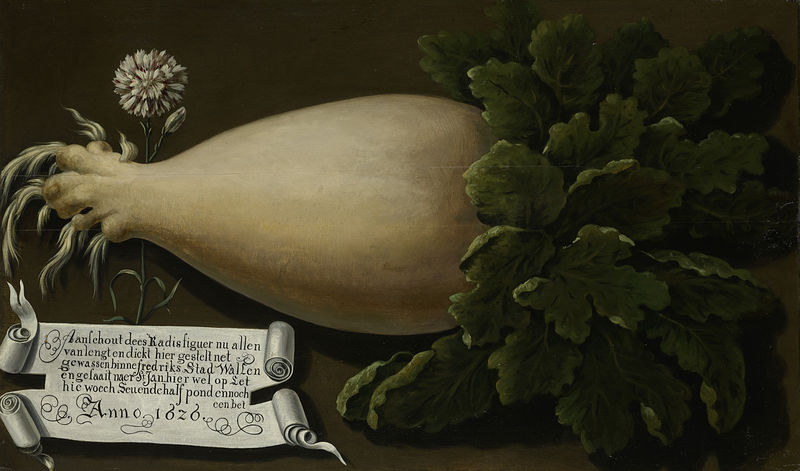
Titel: Een reuzenradijs
Standort: Amsterdam
Institution: Rijksmuseum
Schlagwörter: fleur, allemand, latin, ecriture, texte, parchemin, racine, salade, navet, legume, mandragore